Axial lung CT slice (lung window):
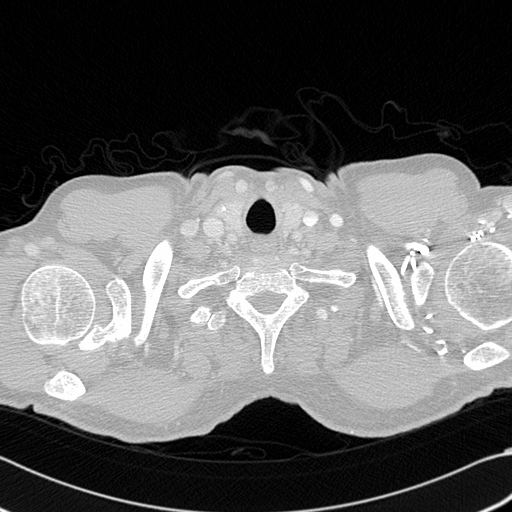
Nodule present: no